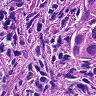
Metastatic tissue present: yes